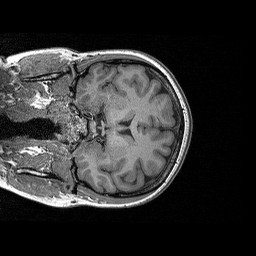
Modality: T1w
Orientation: coronal
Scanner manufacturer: siemens
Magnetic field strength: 3 T
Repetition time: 2.3 s
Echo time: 0.00298 s